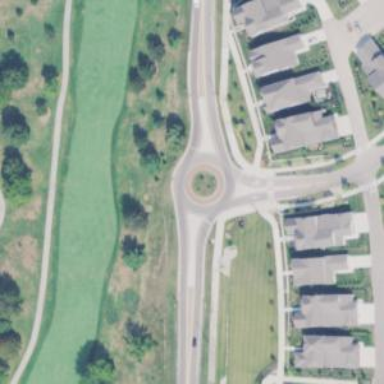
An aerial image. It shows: Roundabout at tertiary road junction.